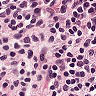
Metastatic tissue present: no